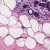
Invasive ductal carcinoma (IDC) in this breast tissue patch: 0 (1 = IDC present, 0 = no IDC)